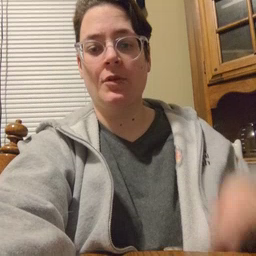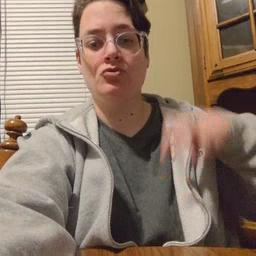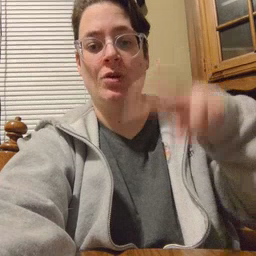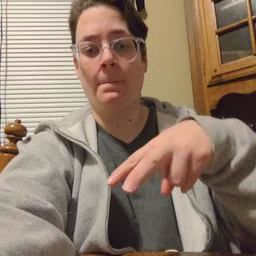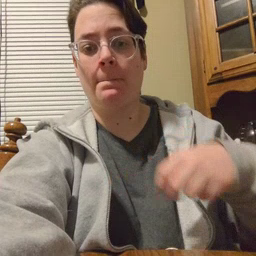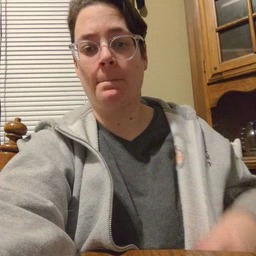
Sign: jump